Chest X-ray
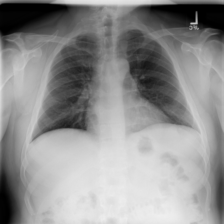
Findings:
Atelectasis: negative
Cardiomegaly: negative
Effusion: negative
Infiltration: negative
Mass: negative
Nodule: negative
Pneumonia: negative
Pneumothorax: negative
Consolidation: negative
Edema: negative
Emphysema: negative
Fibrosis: negative
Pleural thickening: negative
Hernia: negative